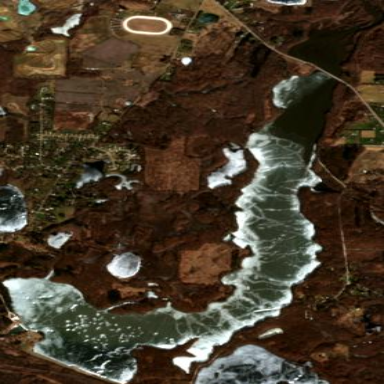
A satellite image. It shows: Reservoir lake surrounded by natural water.